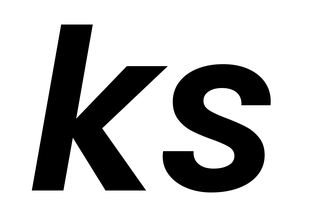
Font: Poppins-SemiBoldItalic